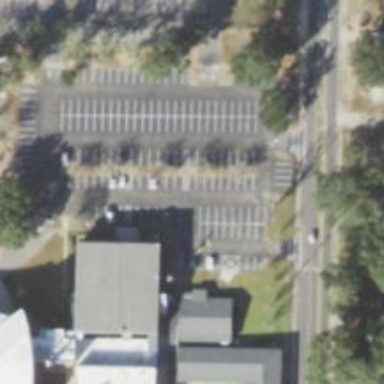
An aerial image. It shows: Parking space.